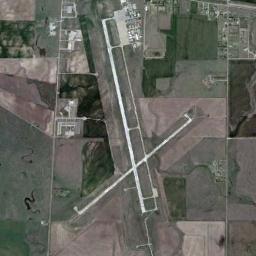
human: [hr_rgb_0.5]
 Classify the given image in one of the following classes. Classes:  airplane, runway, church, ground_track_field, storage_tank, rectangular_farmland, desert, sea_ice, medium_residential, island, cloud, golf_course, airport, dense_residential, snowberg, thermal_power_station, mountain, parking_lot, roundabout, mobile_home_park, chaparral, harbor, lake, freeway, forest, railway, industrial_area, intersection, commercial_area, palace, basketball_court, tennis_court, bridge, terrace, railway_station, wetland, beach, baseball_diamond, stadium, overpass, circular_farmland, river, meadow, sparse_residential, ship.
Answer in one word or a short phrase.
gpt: airport